Question: What is the term of this table arrangement?

and I want to make a like that using bootstrap, but I fail so many times.
(also I already google it)
that is why I am here to look someone know how to do it.
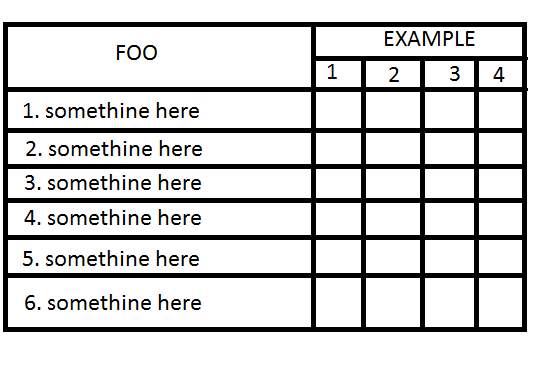
Answer: Try like this:
<URL>
HTML:
'''
<table class="table table-bordered">
<thead>
<tr>
<th rowspan="2">Heading</th>
<th rowspan="2">Heading</th>
<th colspan="4">Heading</th>
</tr>
<tr>
<th>Heading</th>
<th>Heading</th>
<th>Heading</th>
<th>SHeading</th>
</tr>
</thead>
<tbody>
<tr>
<td>3546 </td>
<td>89789</td>
<td>3546</td>
<td>789789</td>
<td>56456757</td>
<td>56456757</td>
</tr>
<tr>
<td>3546 </td>
<td>89789</td>
<td>3546</td>
<td>789789</td>
<td>56456757</td>
<td>56456757</td>
</tr>
<tr>
<td>3546 </td>
<td>89789</td>
<td>3546</td>
<td>789789</td>
<td>56456757</td>
<td>56456757</td>
</tr>
<tr>
<td>3546 </td>
<td>89789</td>
<td>3546</td>
<td>789789</td>
<td>56456757</td>
<td>56456757</td>
</tr>
</tbody>
'''